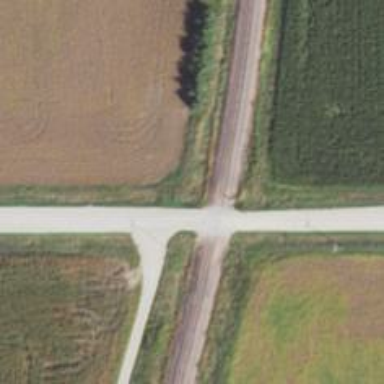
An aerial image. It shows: Railway level crossing.